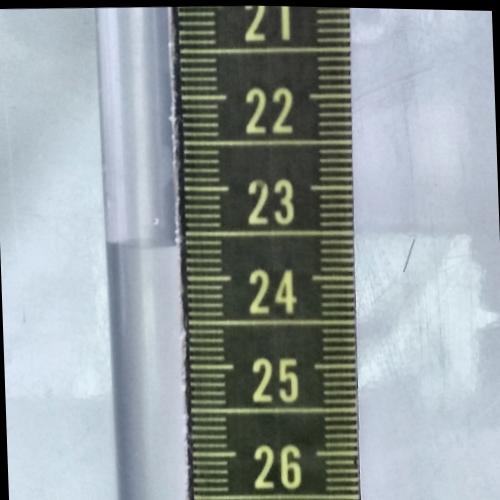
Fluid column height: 23.6 cm